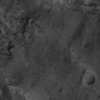
Atmospheric dust classification: not_dusty